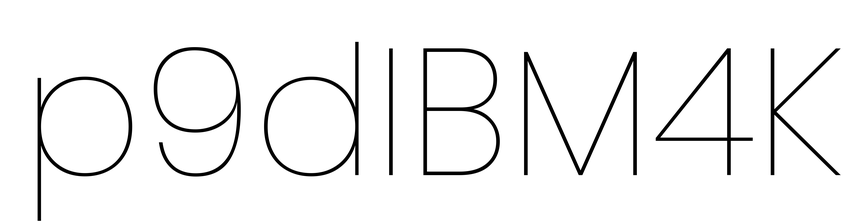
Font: Poppins-Thin